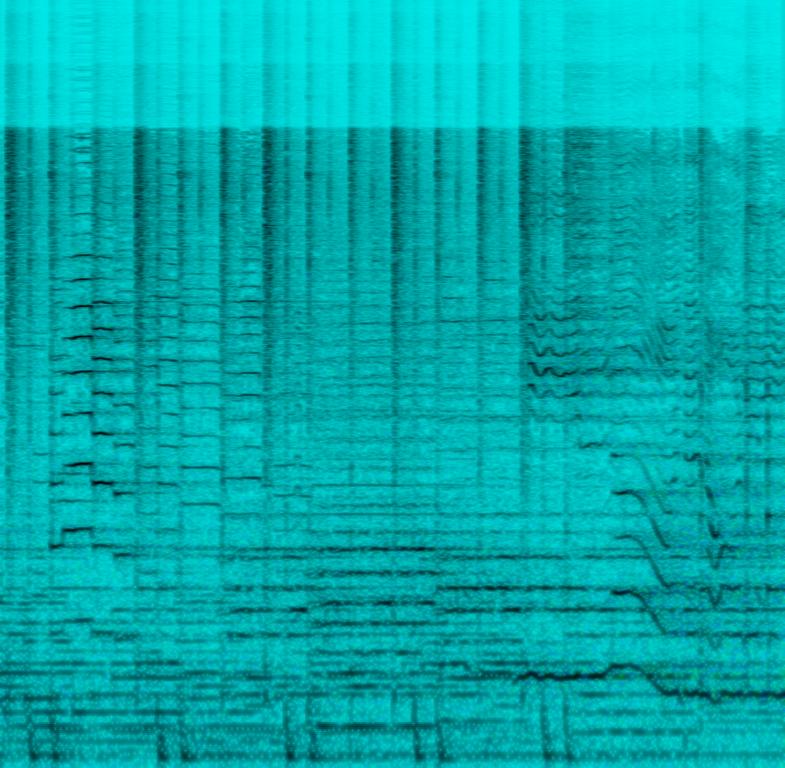
A female vocalist sings this soft melody. The tempo is slow with violin harmony, keyboard accompaniment, saxophone, digital drum, tabla and tambourine beats. The song is mellow, soft, melodic, soothing, calming , devotional and euphonious. This song is a Tamil Christian Song.